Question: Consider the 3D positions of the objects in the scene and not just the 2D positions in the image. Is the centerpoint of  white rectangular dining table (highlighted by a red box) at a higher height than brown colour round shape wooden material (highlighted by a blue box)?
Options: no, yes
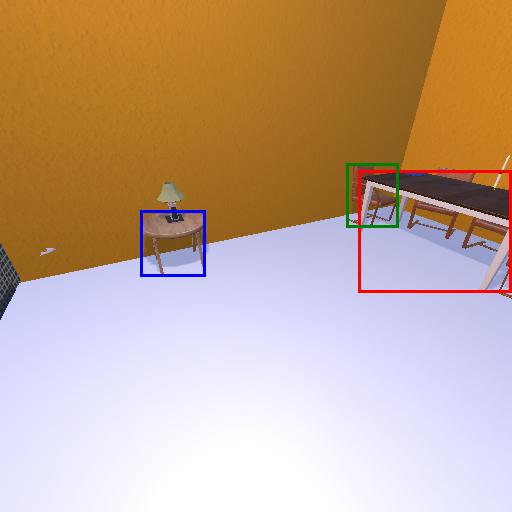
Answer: no